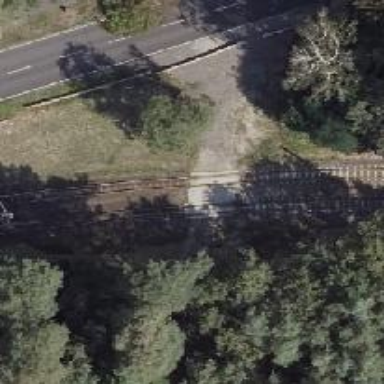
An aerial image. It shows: Tram crossing on the railway.